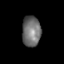
Tissue: skin
Cell type: Epithelial cells
Senescence score: 0.2864
Nuclear area (px): 559
Mean DAPI intensity: 110.057